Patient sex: F
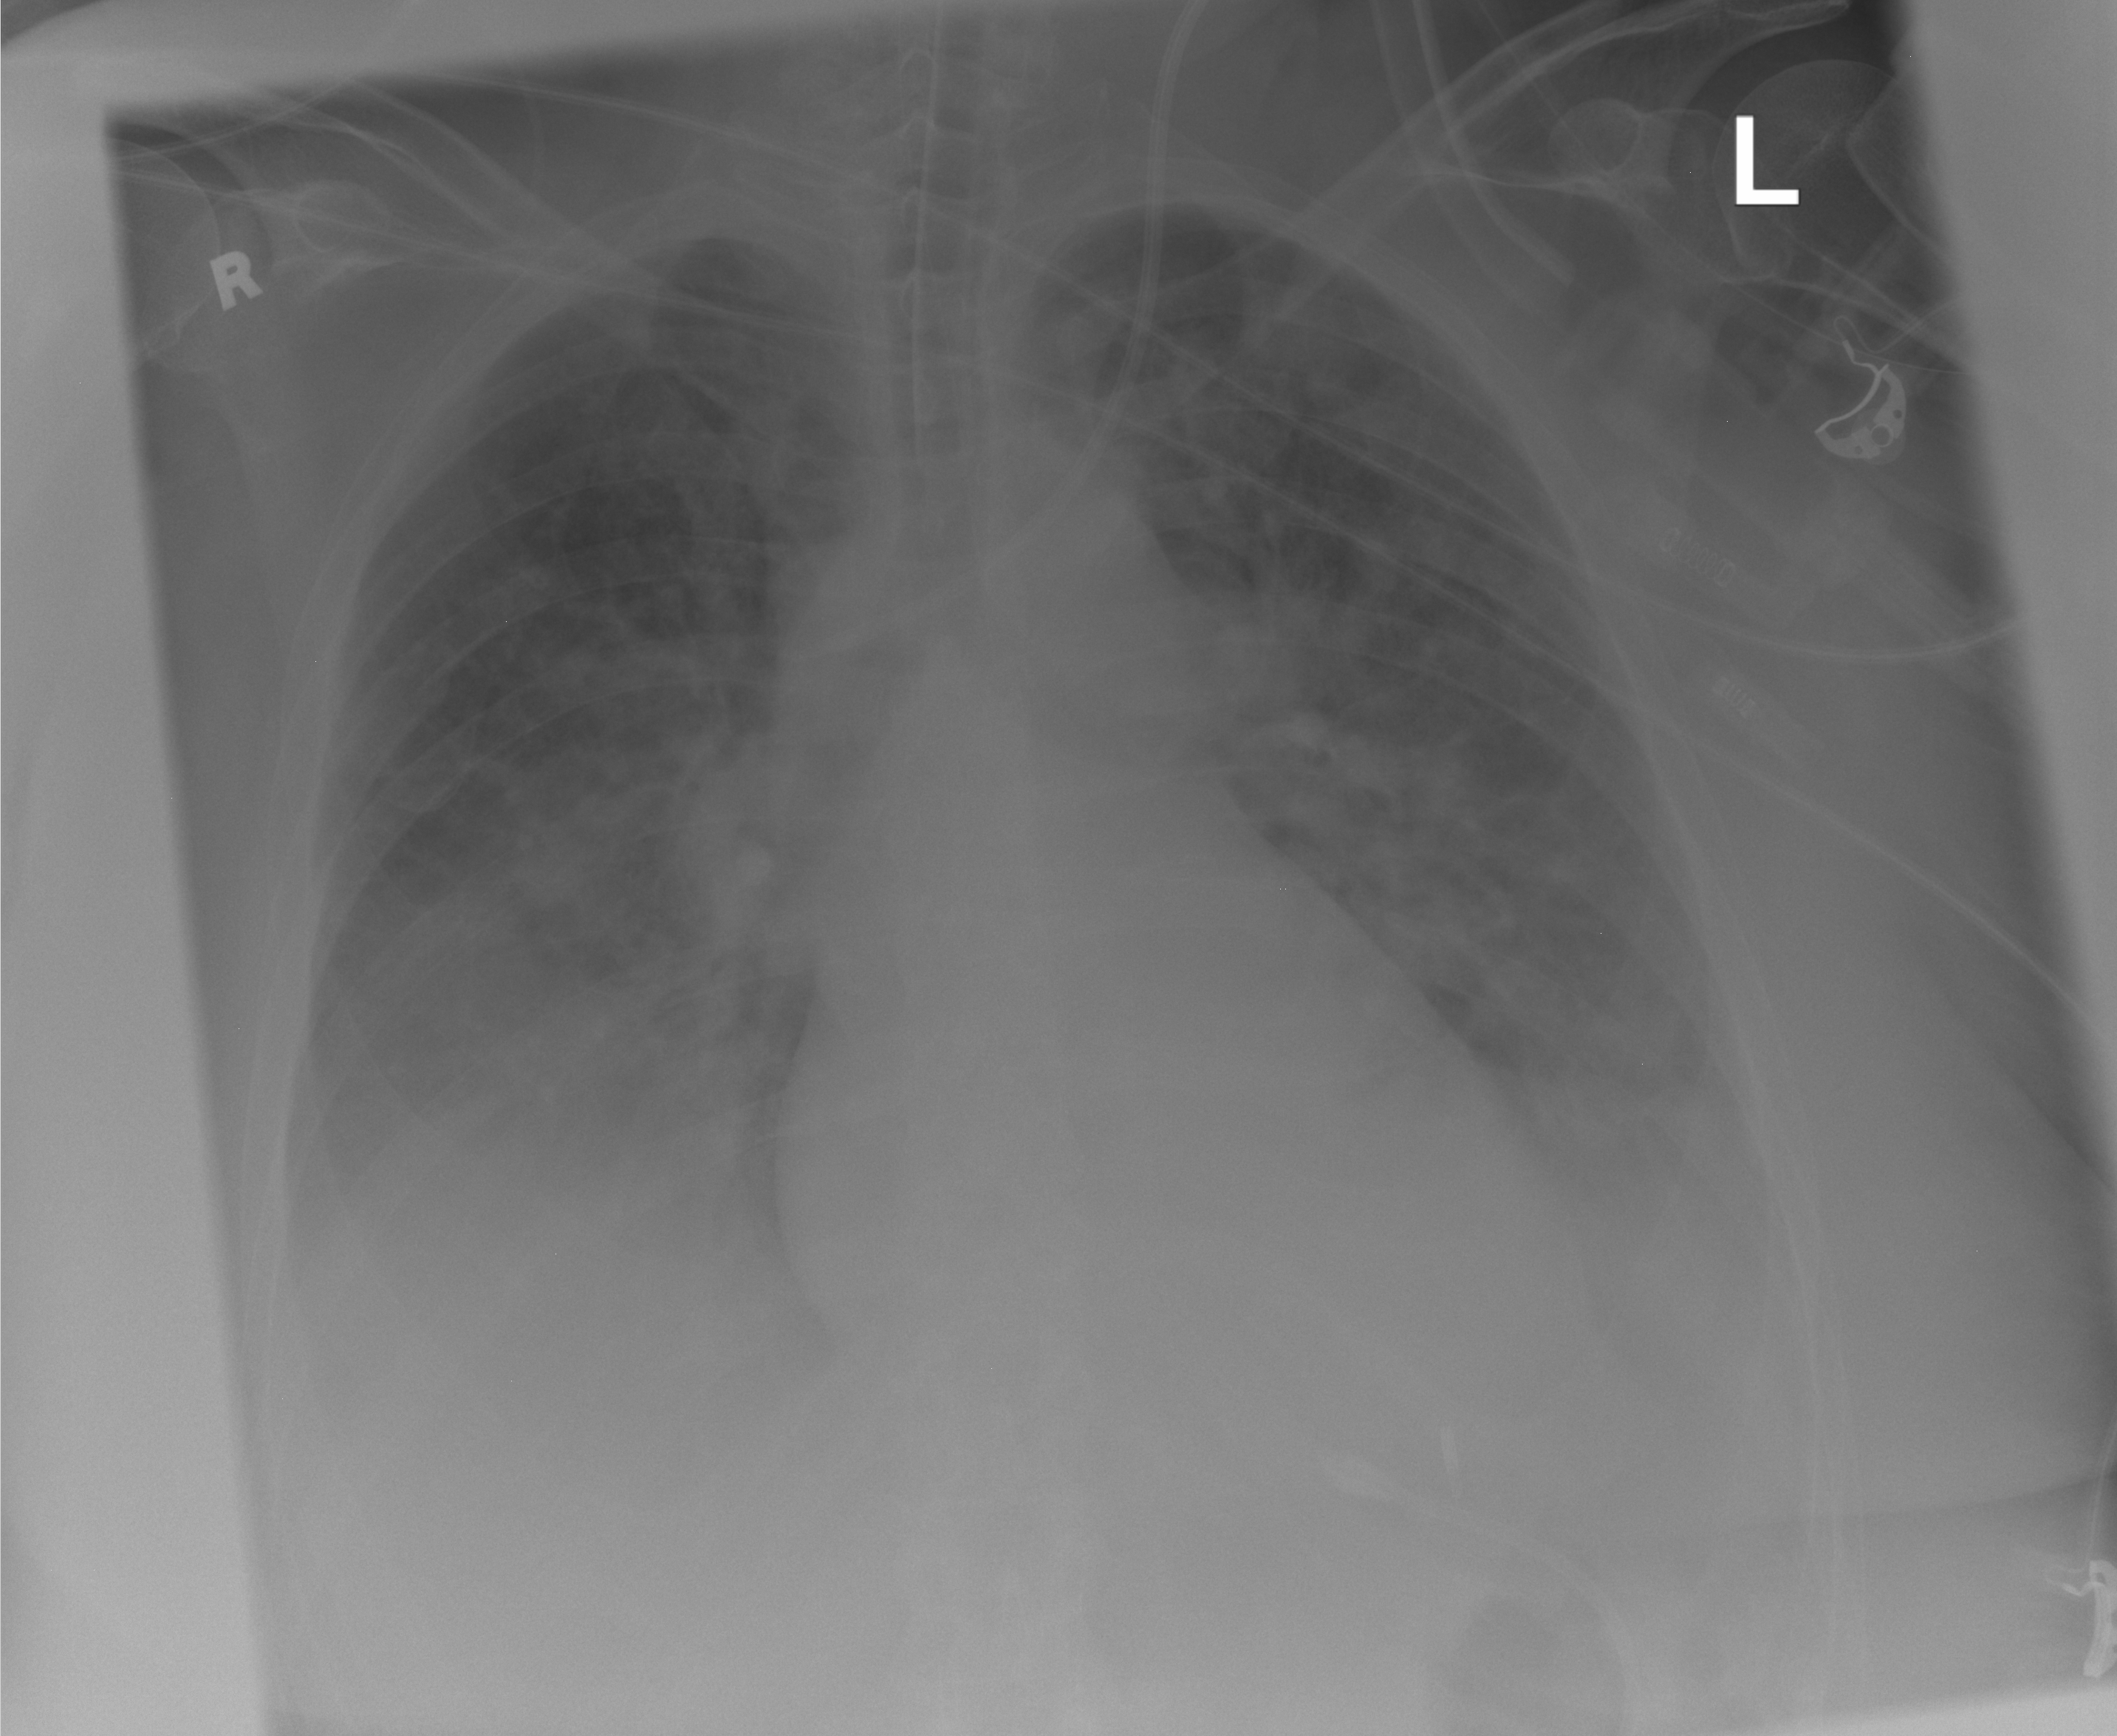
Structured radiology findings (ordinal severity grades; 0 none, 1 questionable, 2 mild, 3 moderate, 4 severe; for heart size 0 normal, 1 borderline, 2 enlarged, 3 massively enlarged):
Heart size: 0
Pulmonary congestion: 0
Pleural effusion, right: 3
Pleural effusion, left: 2
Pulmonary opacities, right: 3
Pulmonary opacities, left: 2
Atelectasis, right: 2
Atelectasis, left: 2